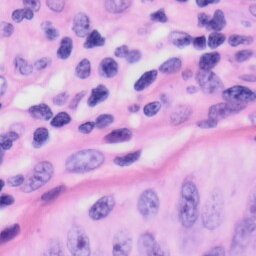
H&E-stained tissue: Skin